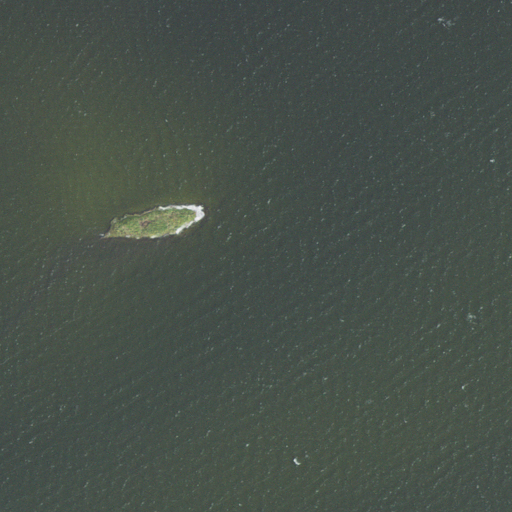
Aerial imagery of cape in North Carolina named Roos Point containing open water and herbaceous wetlands